Question: It is shown to me this error when I try to open Minecraft project. I've used forge source 1.7.2 version 1024.
I've run in 'cmd.exe' the commands:
1. gradlew.bat setupDecomWorkspace --refresh-dependencies
2. gradlew.bat eclipse

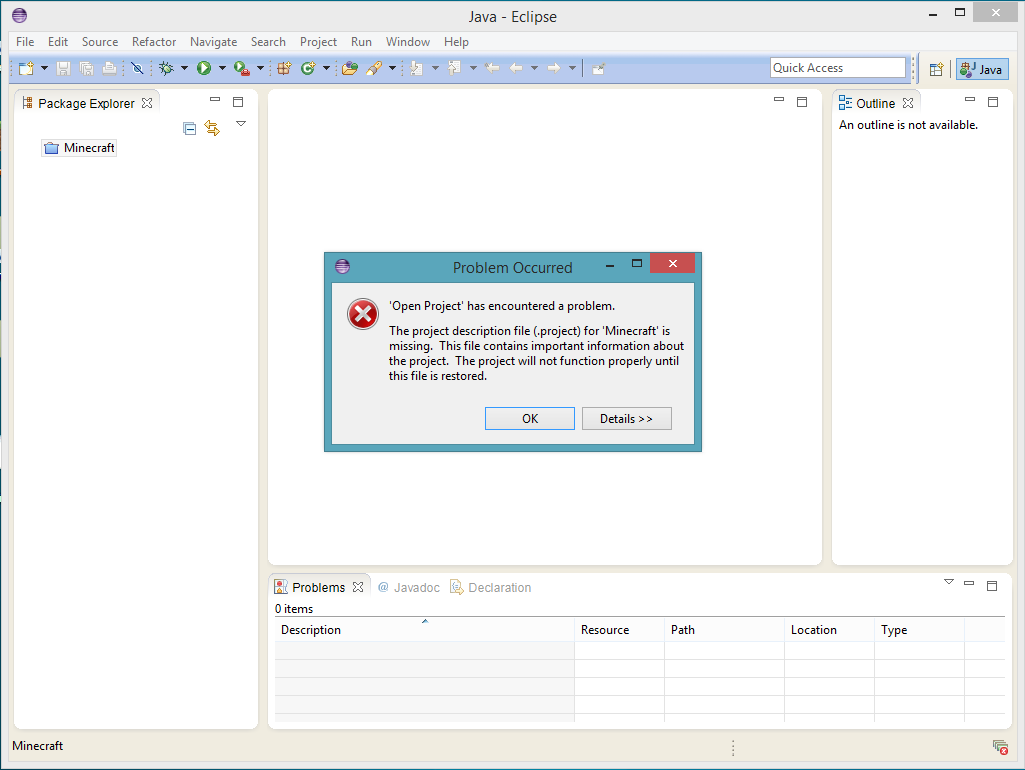
Answer: Your problem is that you typed 'gradlew.bat setupDecomWorkspace --refresh-dependencies' when you should by typing 'gradlew.bat setupDecompWorkspace --refresh-dependencies'. Notice the 'p' in Decomp.